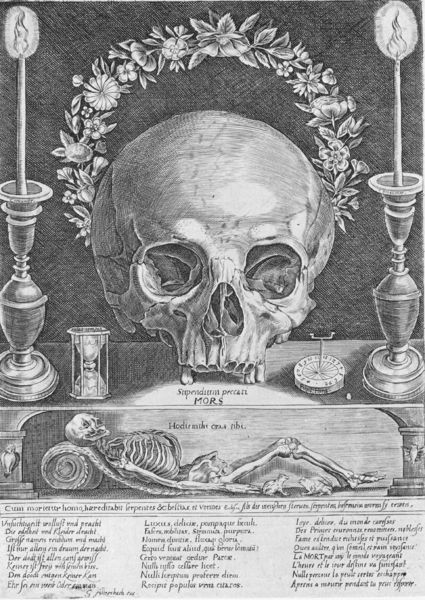
Titel: Stipendium peccati MORS
Künstler: Gerhard Altzenbach
Standort: Wolfenbüttel
Institution: Herzog August Bibliothek
Schlagwörter: blätter, feuer, blumen, grau, lampen, lichter, nase, stirn, symbol, säulen, zeichnung, blüten, rosen, mensch, schädel, tod, tot, stilleben, stillleben, schrift, liegen, düster, zwei, grafik, graphik, spalten, crown, kissen, white, black, dark, grey, symbolism, table, kerze, uhr, flowers, print, kerzen, leuchter, liegend, naht, knochen, vanitas, memento mori, vergänglichkeit, flamme, buch, flammen, druck, radierung, stich, seite, illustration, schwarzweiß, text, zeitung, augenhöhlen, medizin, kranz, lorbeer, lorbeerkranz, rolle, kerzenständer, kerzenhalter, leben, skelett, totenkopf, zähne, gruft, kiefer, flower, grab, sterben, life, gruselig, gedicht, head, sand, blumenkranz, sun, death, baroque, eyes, scroll, ständer, blütenkranz, eieruhr, stundenglas, light, zeilen, zeit, drawing, paper, kupferstich, totenschädel, black and white, etching, monochrome, sieger, durck, writing, flugblatt, gedrechselt, dead, salvation, clock, matte, still life, gerippe, lights, baltt, garland, laurel, leaves, wreath, latein, lateinisch, gechosse, uhren, watch, epitaph, engraving, pencil, schriftband, floral, fire, memento, candle, symbolisch, leaf, lying, kompass, sonnenuhr, sanduhr, kerzneständer, stundenuhr, script, candles, flames, body, skeleton, ruhestätte, latin, bones, skelet, skull, flame, compass, words, time, candlestick, brenne, lying down, candleholder, mort, grotesque, sun dial, s, dochte, mors, symbols, macabre, candlesticks, teeth, rats, cryptic, shaded, mice, decay, totenschädeö, steele, hourglass, eye sockets, sockets, sceleton, more, verses, medical, clessydra, sunclock, ruhestätt, mortal, moriandi, mortality, after life, wach, reclined, time passes, skeleton lying, candelholder, gjghjghj, gjgj, ghjghj, leuchtersonnenuhr